Question: I wrote DFS-like algorithm to find all possible paths starting from zero level.
With 2,000 nodes and 5,000 edges, below code execution is extremely slow.
Any suggestion for this algorithm?
'''
all_path = []
def printAllPathsUntil(s, path):
path.append(s)
if s not in adj or len(adj[s]) <= 0:
all_path.append(path[:]) # EDIT2
else:
for i in adj[s]:
printAllPathsUntil(i, path)
path.pop()
for point in points_in_start:
path = []
printAllPathsUntil(point, path)
'''
And the 'adj' holds edges; start position as key and destination list as value.
'''
points_in_start = [0, 3, 7]
adj = {0: [1, 8],
1: [2, 5],
2: [],
3: [2, 4],
4: [],
5: [6],
6: [],
7: [6],
8: [2]
}
'''
### EDIT1
-

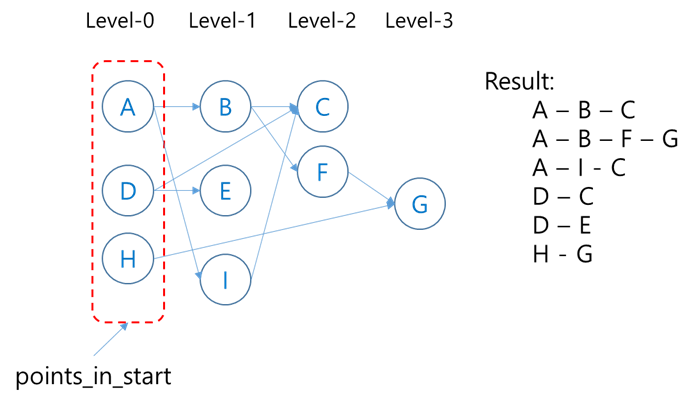
Answer: The problem with your algorithm is that it will do a lot of repeated work. This is not the case in your example, as the only time when a node is reached by two other nodes, it is a leaf node, like 'C', but imaging an edge from 'D' to 'B': That would mean that the entire sub-graph starting at 'B' is visited again! For a graph with 2000 nodes, this will result in a significant slow-down.
To counter this, you can use memoization, but this means that you have to restructure your algorithm to instead of adding to the existing 'path' and then adding that 'path' to 'all_paths', it has to 'return' the (partial) paths starting at the current node and combine those to the full paths with the parent node. You can then use 'functools.lru_cache' to re-use all those partial results when you visit 'B' again coming from another node.
'''
from functools import lru_cache
@lru_cache(None)
def getAllPathsUntil(s):
if s not in adj or not adj[s]:
return [ [s] ]
else:
return [ [s, *p] for a in adj[s]
for p in getAllPathsUntil(a)]
all_paths = []
for point in points_in_start:
all_paths.extend(getAllPathsUntil(point))
'''